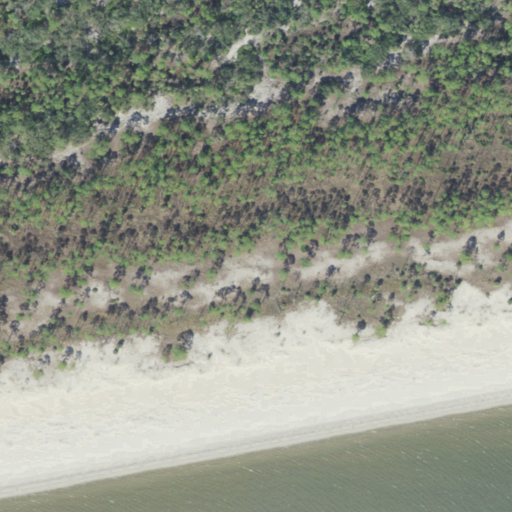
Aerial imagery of dune(s) in Florida named Sand Dunes containing barren land, woody wetlands, evergreen forest, open water, herbaceous wetlands, grassland, shrub, and low intensity development